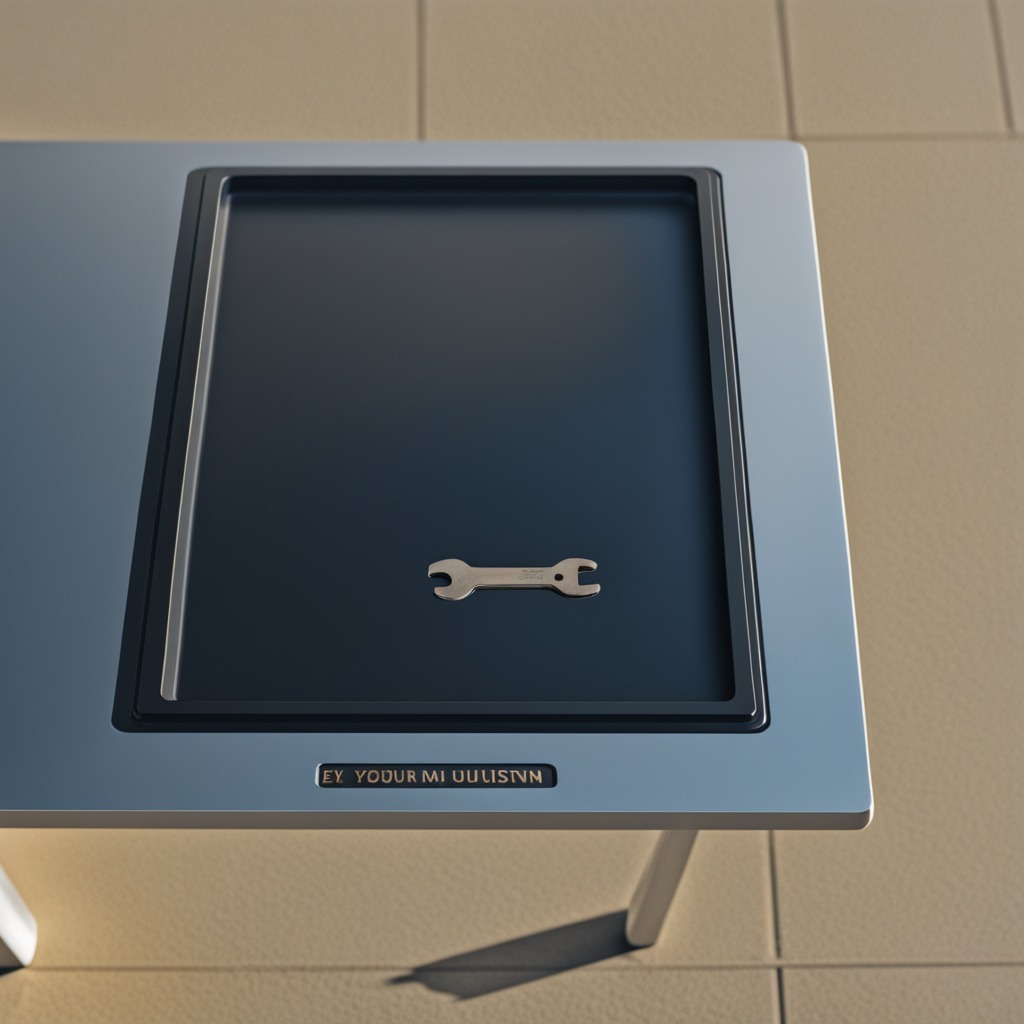
An wrench lies on the table in the afternoon light.